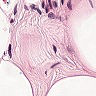
Metastatic tissue present: no